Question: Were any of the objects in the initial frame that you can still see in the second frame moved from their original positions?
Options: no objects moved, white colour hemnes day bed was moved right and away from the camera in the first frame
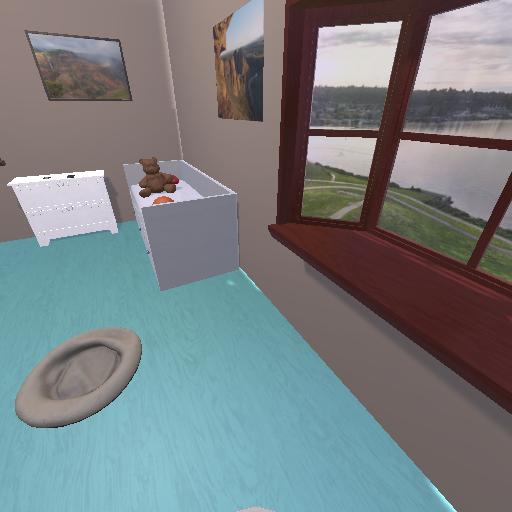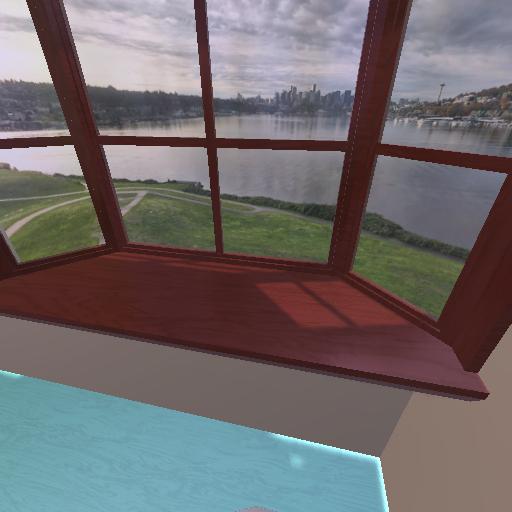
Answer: no objects moved